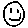
Label: smiley face